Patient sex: F
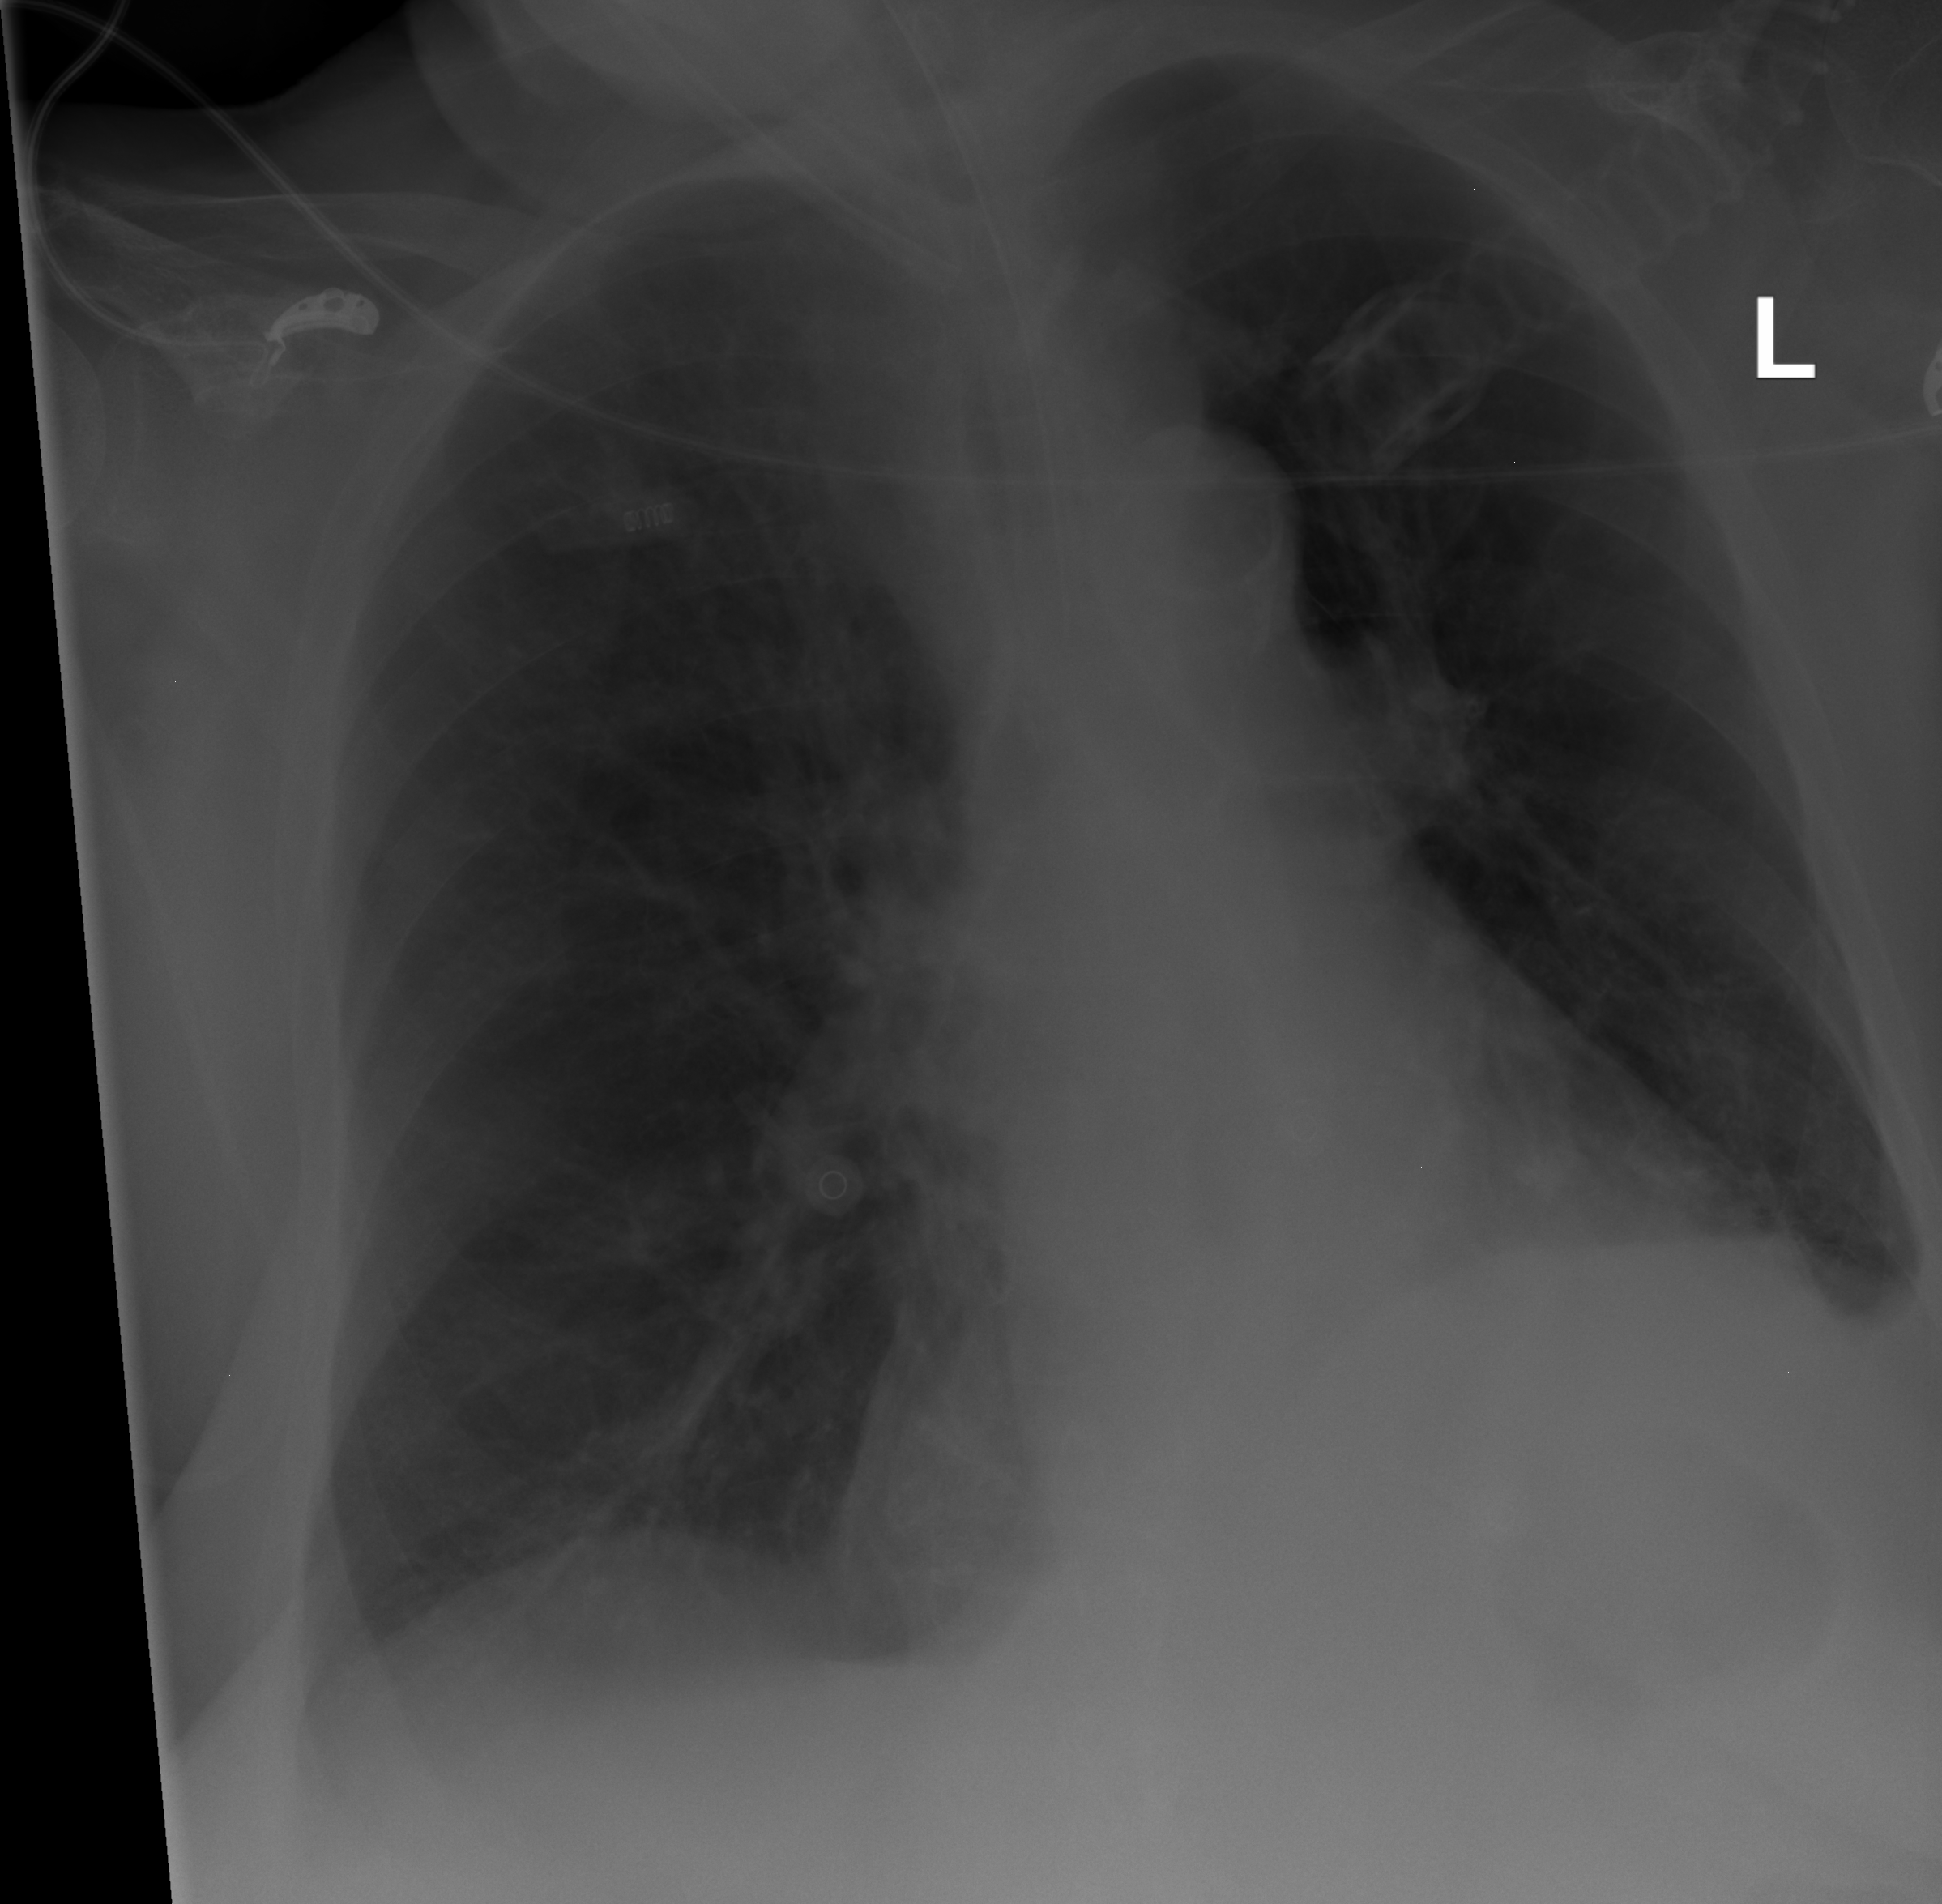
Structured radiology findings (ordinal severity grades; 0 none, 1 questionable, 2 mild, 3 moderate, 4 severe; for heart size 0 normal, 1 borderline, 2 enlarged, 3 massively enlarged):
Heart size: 0
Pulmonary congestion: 0
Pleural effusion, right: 2
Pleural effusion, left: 2
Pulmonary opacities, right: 1
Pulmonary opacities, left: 0
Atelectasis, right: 2
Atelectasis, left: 2